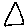
Label: triangle